Question: I am writing data into a excel sheet and I am applying Number format to the range of cells using interop. The code is working fine, when I open the excel sheet the format is applying to the cell but its not working(like I have right click and checked the format of the cell it is Number but cell value is displaying as text).
I have used below code to set format
'''
Excel.Range range = objWorksheet.get_Range("B2").EntireColumn;
range.NumberFormat = "0";
'''
when I open the excel the cell format is Number but its displaying as text.

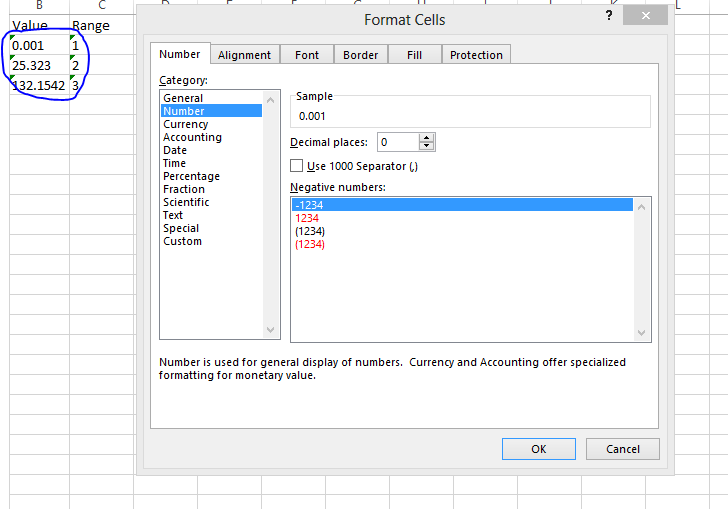
Answer: '''
Excel.Range oRange = objWorksheet.get_Range("A1:C10");
foreach(Excel.Range cell in oRange.Cells)
{
cell.Formula = cell.Formula
}
'''
If I put the above piece of code after my completion of the write process its working fine.